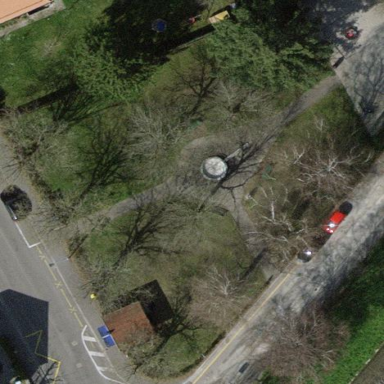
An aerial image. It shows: Park.